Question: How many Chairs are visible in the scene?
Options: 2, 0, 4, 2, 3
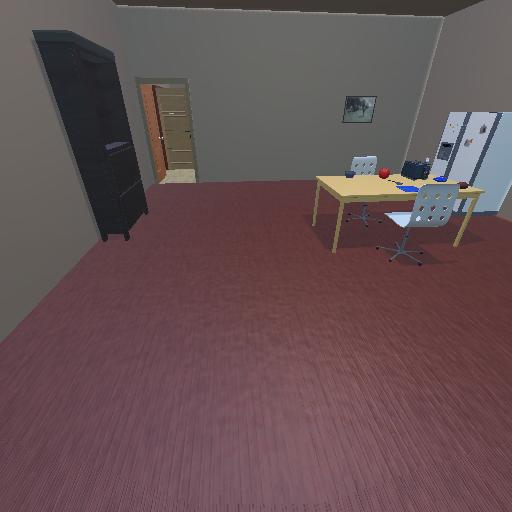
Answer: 2